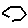
Label: hexagon